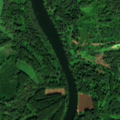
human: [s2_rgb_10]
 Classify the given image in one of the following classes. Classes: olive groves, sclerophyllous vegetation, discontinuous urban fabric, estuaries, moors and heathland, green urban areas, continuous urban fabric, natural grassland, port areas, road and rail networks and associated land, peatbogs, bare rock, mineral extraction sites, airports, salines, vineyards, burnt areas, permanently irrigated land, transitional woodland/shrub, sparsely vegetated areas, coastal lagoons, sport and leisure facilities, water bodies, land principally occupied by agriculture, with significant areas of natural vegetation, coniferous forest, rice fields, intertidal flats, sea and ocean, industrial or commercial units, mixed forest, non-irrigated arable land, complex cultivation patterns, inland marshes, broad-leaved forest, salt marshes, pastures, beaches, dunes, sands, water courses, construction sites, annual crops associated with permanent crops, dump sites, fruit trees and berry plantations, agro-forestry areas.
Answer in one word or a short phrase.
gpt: broad-leaved forest, transitional woodland/shrub, water courses